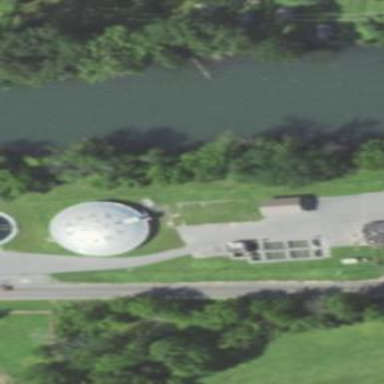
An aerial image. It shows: View of wastewater plant.